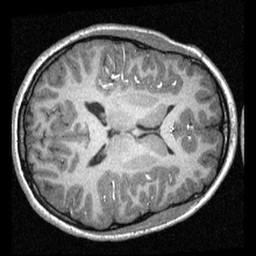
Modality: T1w
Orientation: axial
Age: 14
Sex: female